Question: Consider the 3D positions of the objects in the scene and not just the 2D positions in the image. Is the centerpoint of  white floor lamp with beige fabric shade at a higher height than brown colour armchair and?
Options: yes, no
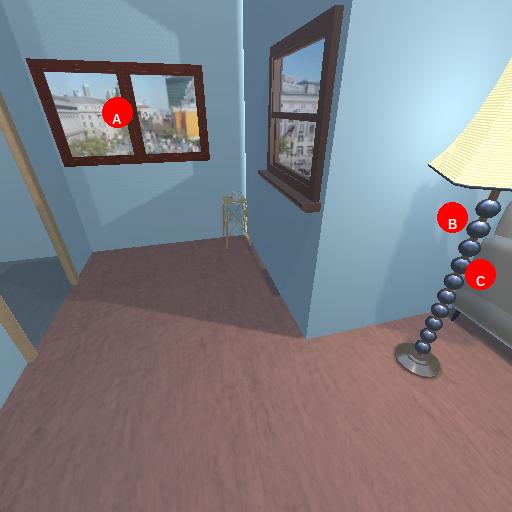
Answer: yes